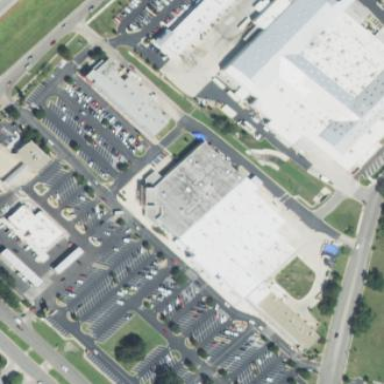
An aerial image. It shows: Retail building housing furniture shop.